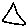
Label: triangle